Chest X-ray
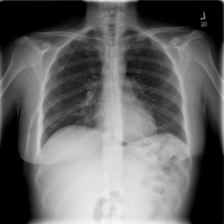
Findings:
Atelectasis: negative
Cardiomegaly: negative
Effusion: negative
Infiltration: negative
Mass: negative
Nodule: negative
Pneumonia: negative
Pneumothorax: negative
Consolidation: negative
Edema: negative
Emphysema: negative
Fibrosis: negative
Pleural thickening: negative
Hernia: negative